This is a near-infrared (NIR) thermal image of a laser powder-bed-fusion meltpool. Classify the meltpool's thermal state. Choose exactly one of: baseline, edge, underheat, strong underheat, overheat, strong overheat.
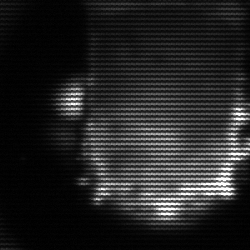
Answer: baseline